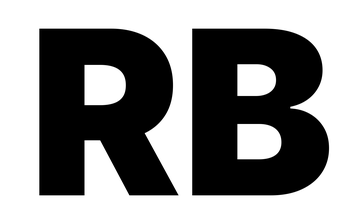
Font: Inter_Black